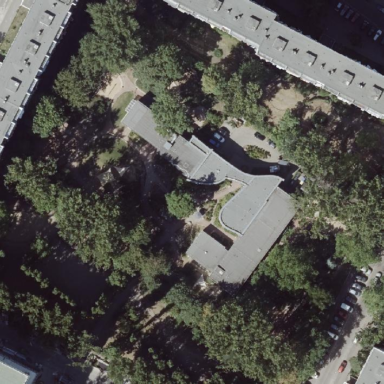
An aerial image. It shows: Kindergarten.